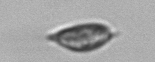
Label: Prorocentrum_triestinum